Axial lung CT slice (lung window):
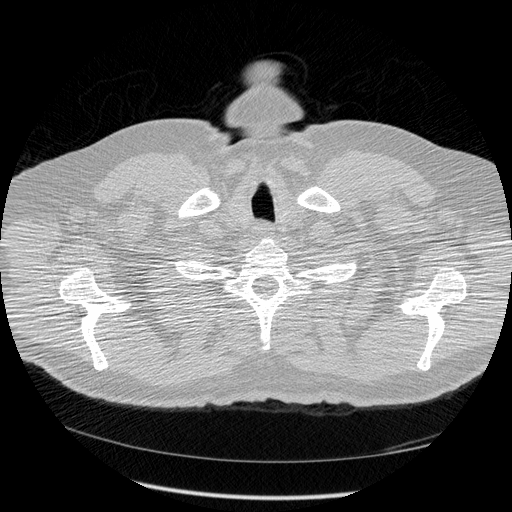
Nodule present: no